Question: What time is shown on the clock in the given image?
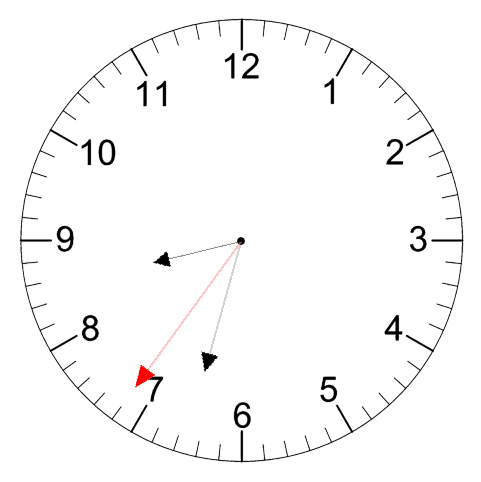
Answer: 08:32:36